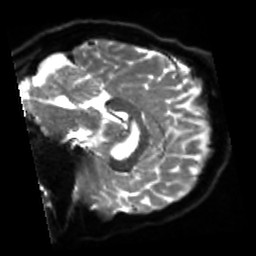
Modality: sbref
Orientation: sagittal
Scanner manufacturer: siemens
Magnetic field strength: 3 T
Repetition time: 4 s
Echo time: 0.0594 s